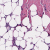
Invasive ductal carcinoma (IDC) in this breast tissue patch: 1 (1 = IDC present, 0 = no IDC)